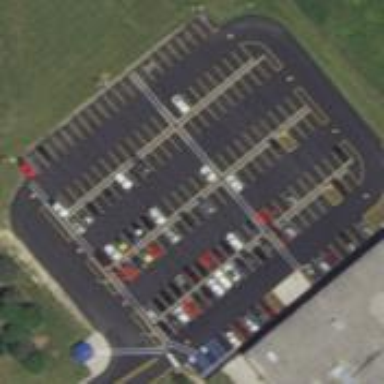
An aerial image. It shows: Parking area.